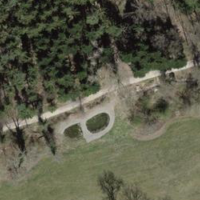
EUNIS habitat code: 44
Species observed at this site:
Phytolacca americana